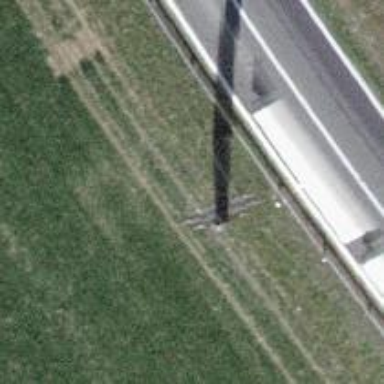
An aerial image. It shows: Power pole.